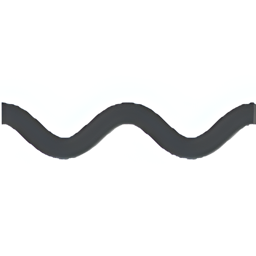
Name: wavy dash
Emoji: 〰
Group: Symbols
Sub-group: punctuation